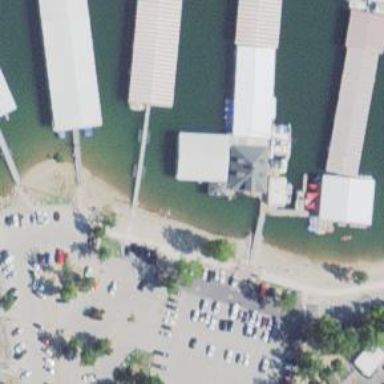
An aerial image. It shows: Man-made pier.